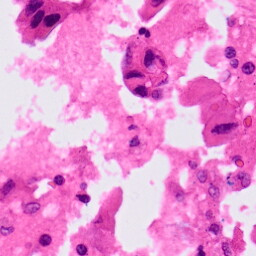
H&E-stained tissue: Lung